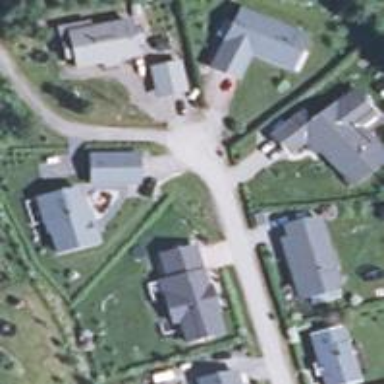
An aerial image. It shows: Living street.